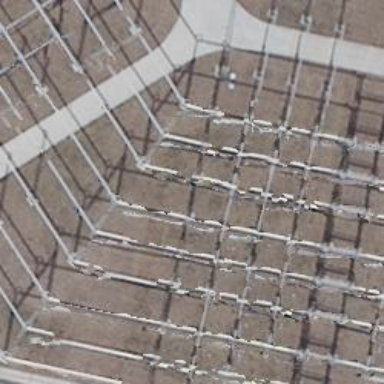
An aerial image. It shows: Busbar power line with 3 cables.